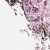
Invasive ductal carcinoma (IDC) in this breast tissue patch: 0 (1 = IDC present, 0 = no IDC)